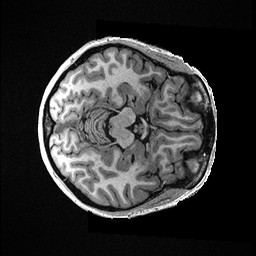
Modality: T1w
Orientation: axial
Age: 46
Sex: female
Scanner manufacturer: ge
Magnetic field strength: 3 T
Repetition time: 0.006952 s
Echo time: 0.00292 s